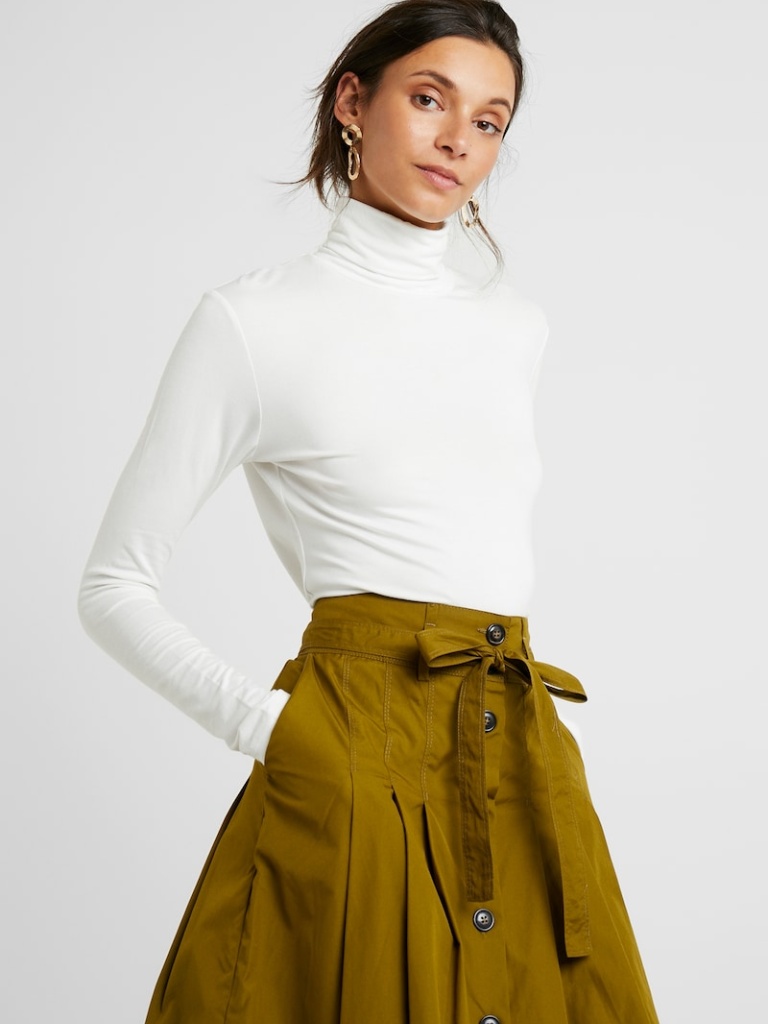
knit fitted a long-sleeved with the sleeves down hip length Fully Tucked in turtleneck turtleneck